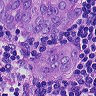
Metastatic tissue present: yes